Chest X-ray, PA view. Patient: 49 years old, sex M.
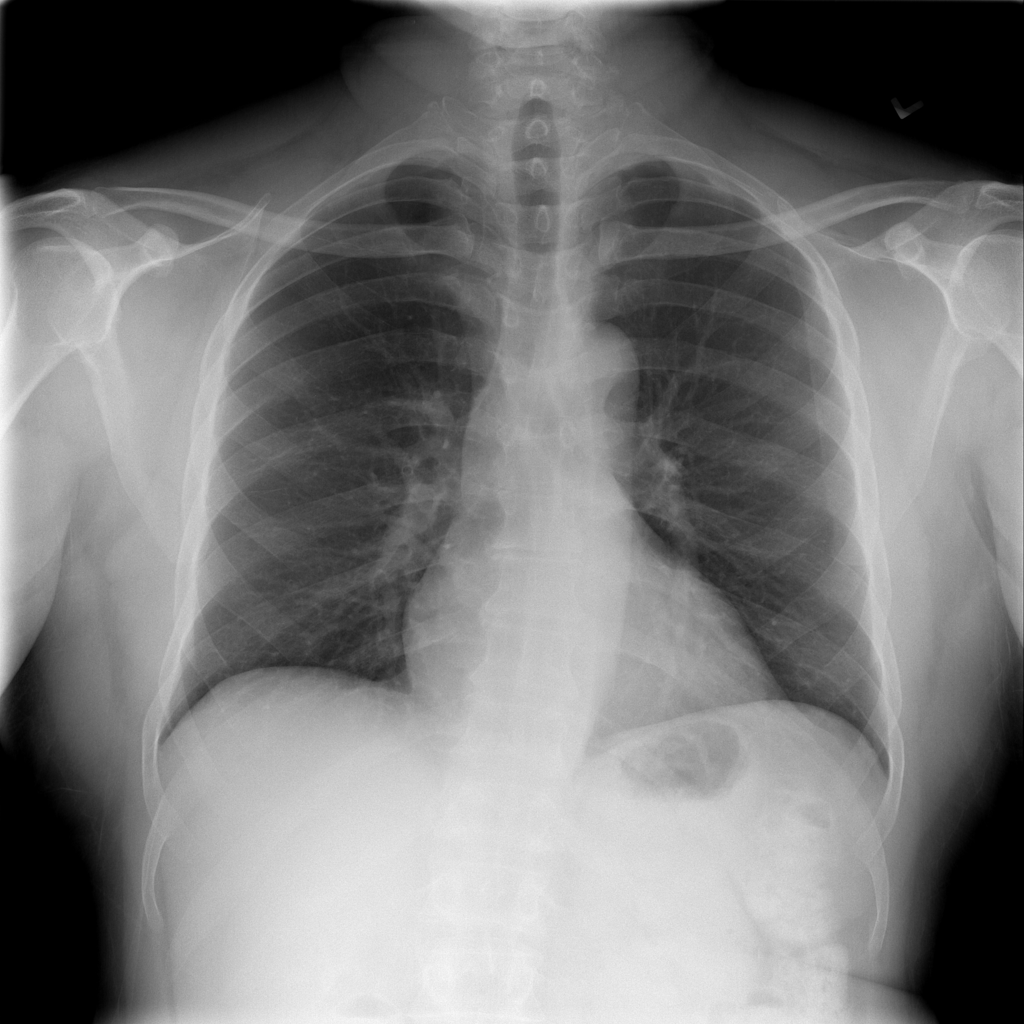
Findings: No Finding